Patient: sex F, age 44
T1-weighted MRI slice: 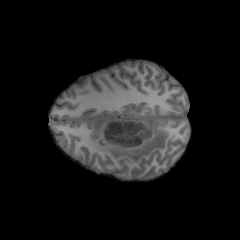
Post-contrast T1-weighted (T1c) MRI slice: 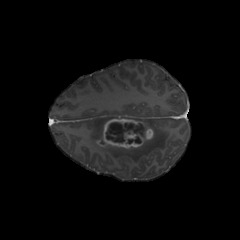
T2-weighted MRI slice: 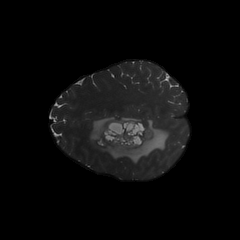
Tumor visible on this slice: yes
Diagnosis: Glioblastoma, IDH-wildtype
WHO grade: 4